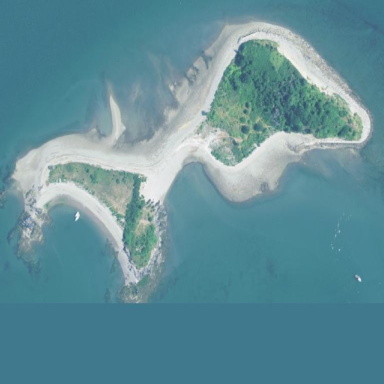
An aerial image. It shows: Islet located along the natural coastline.